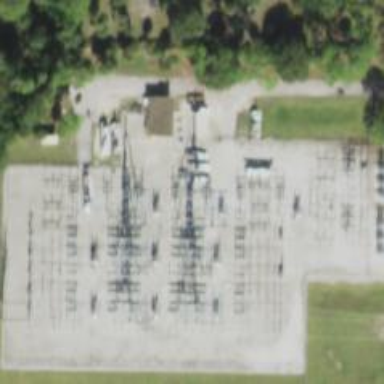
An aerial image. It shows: Switch for power supply.